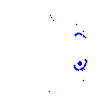
Particle: electron